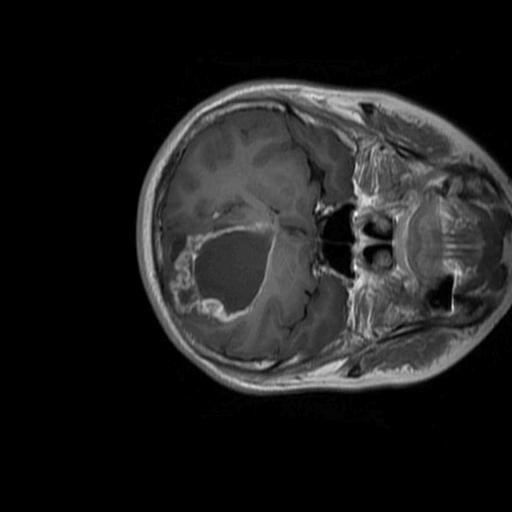
Label: brain_glioma